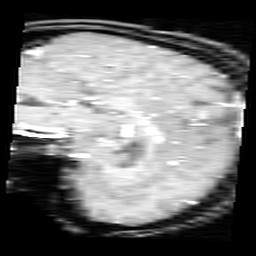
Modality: inplaneT1
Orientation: sagittal
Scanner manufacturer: ge
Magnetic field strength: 3 T
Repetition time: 0.2 s
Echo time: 0.0036 s